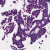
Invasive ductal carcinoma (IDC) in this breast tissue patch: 1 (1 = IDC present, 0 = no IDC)